Aerial crown-view tile of a tropical tree (Barro Colorado Island, Panama), acquired 20241112:
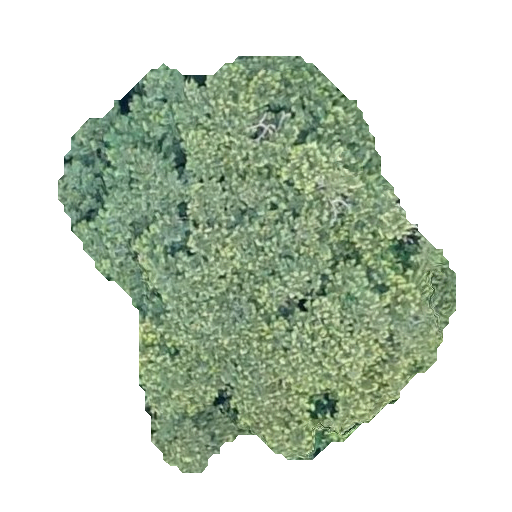
Species: Luehea seemannii
GBIF accepted scientific name: Luehea seemannii
Crown area: 171.849 m²